Question: Any Aqua Data studio users out here know how to turn off case-sensitivity when comparing results?
e.g. in one Query, column 1 is called "test", in another one it's called "TEST", then Aqua datastudio does not identify these columns when comparing results. How can I turn this off?
I can ignore upper/ lower case in the result set, but not in the column names.
Renaming every column each time manually is a pain. Somebody knows?

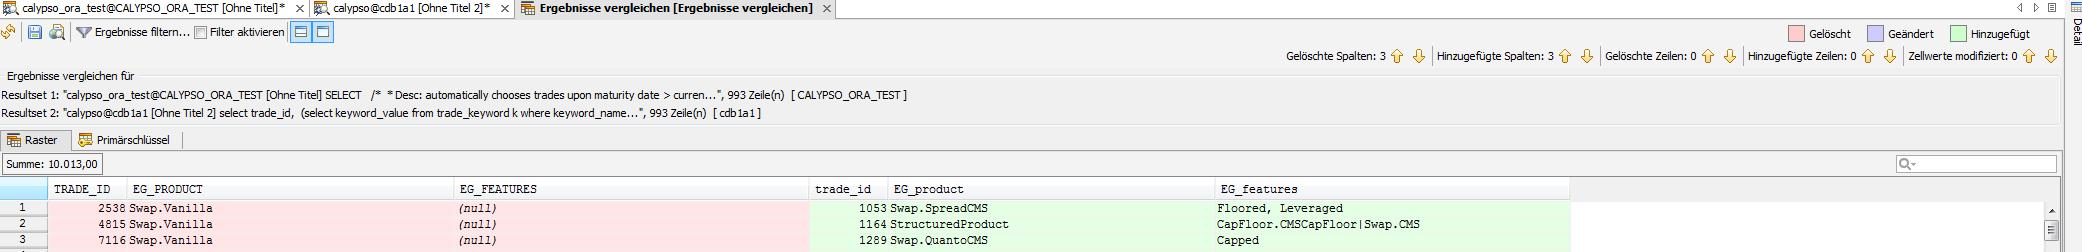
Answer: For Results Compare, cant you change your SQL Query to the same case, using Upper or using ALIAS for the column name ? I used for e.g. UPPER("category") AS CATEGORY and this solved the problem you are having.

For Schema Compare do the below
Under File->Options, Compare, enable option to Ignore Case
When you perform a Schema Compare, Under Object Alignment, you can select to Ignore Case